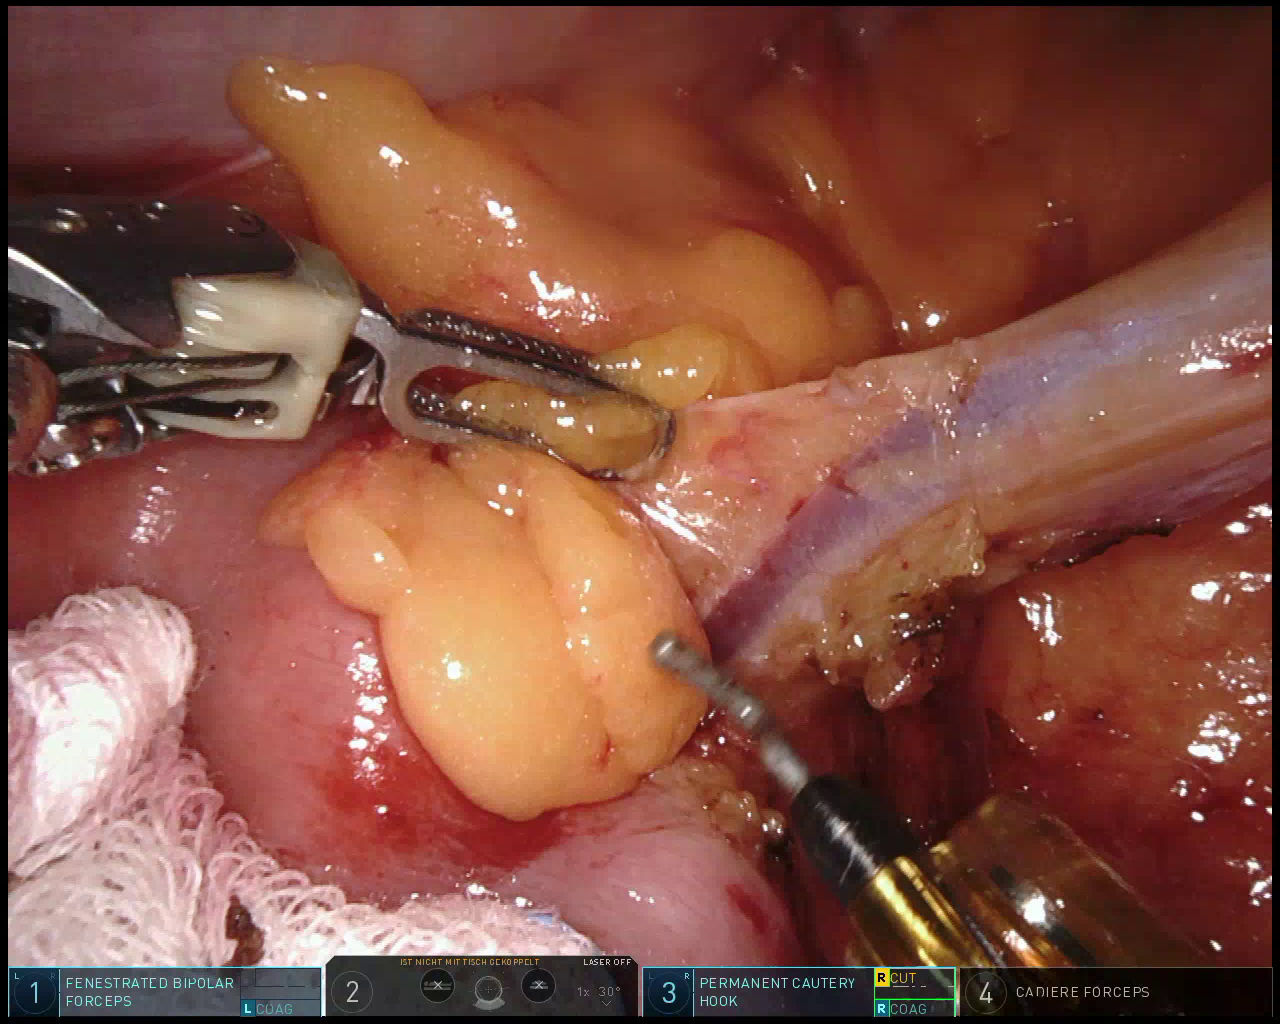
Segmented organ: intestinal_veins
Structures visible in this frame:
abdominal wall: no
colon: yes
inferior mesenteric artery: no
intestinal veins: yes
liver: no
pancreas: no
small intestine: yes
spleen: no
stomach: no
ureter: no
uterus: no
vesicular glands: no